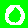
Digit: 0